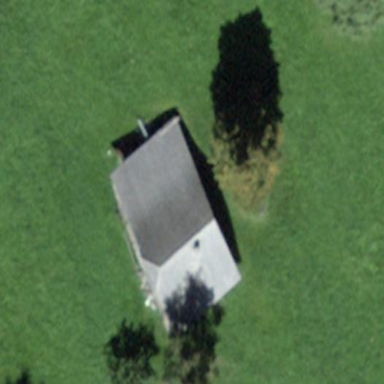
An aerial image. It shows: Cabin.